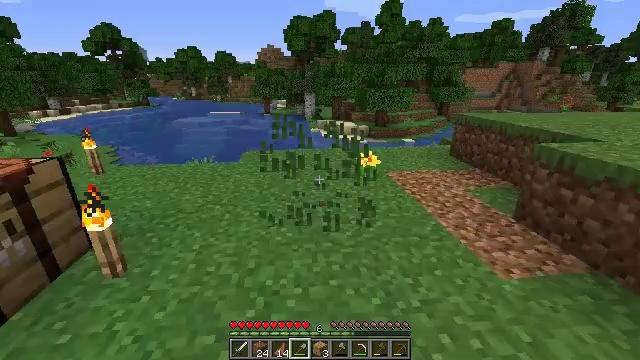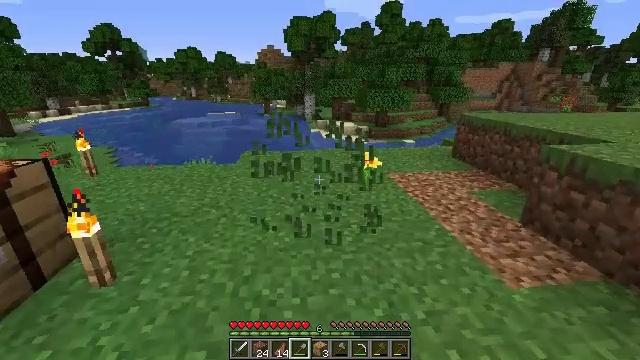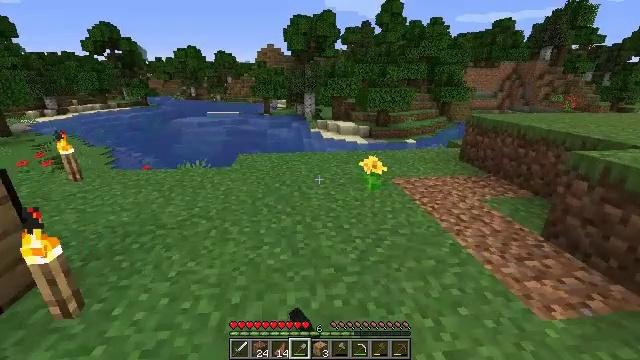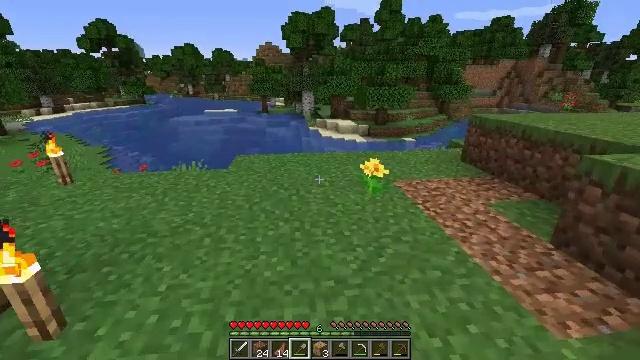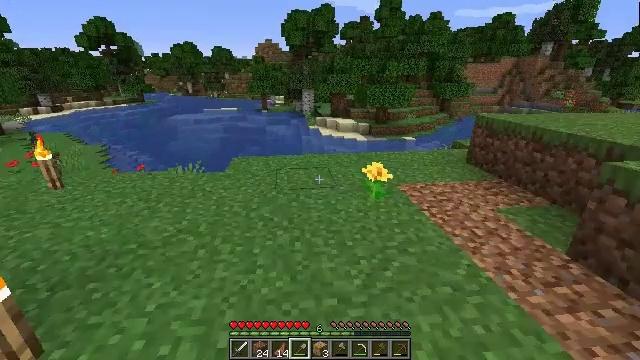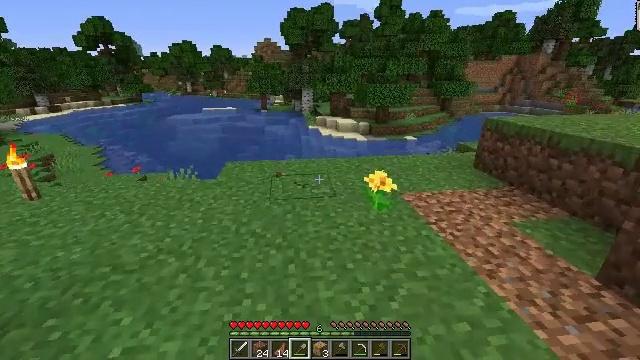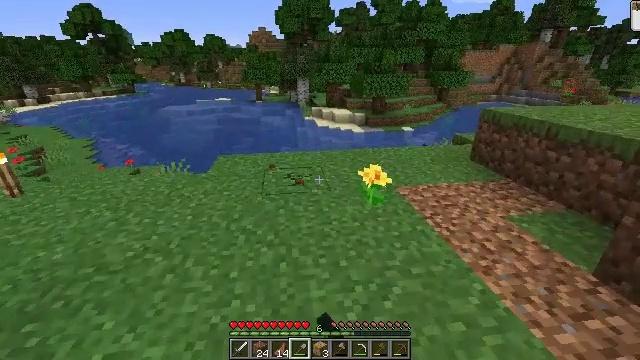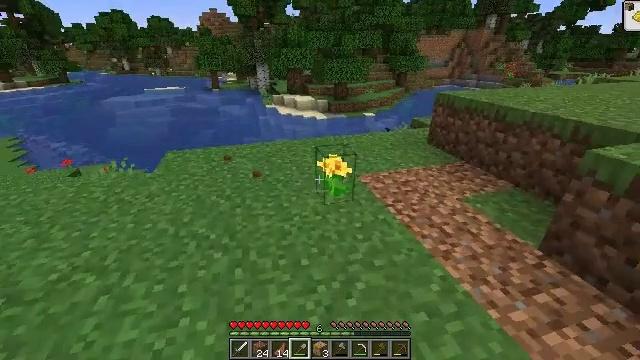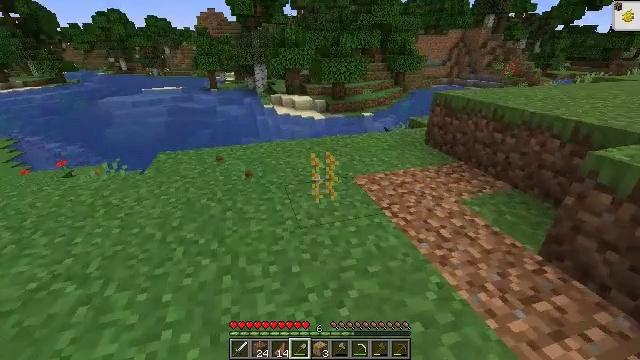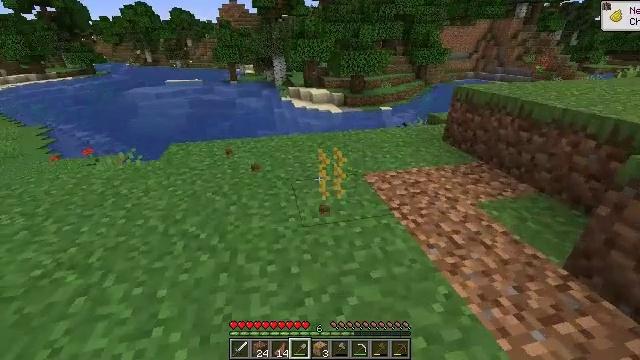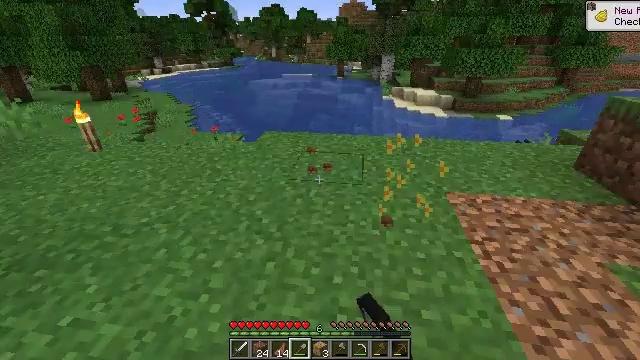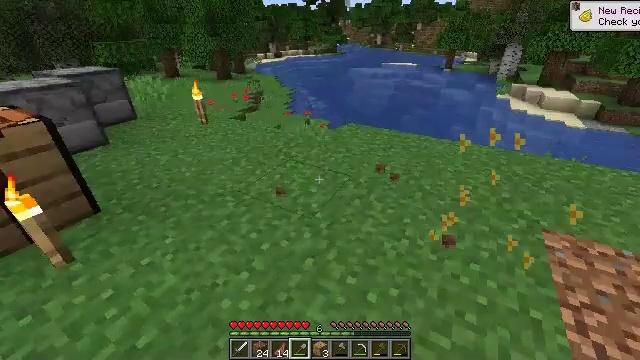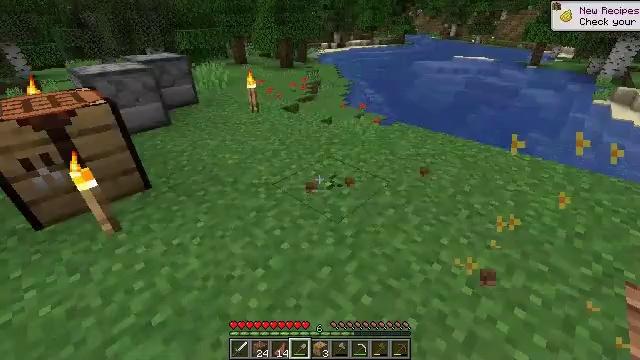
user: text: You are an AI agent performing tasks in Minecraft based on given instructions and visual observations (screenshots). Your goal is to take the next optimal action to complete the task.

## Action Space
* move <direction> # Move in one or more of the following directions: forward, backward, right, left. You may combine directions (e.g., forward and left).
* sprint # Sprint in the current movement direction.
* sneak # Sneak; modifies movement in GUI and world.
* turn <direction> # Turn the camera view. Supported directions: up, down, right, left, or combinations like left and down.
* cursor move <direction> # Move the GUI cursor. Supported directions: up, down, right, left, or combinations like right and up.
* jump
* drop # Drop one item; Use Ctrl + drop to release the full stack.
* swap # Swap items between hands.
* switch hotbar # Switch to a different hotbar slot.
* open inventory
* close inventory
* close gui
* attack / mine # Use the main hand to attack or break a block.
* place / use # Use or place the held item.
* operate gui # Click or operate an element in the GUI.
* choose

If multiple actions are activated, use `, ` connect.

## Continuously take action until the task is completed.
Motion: motion action
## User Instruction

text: Mine the dandelion from the ground.
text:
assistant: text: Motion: move forward, attack / mine
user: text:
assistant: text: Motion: move forward, attack / mine
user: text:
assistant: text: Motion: move forward, attack / mine
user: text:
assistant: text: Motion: move forward
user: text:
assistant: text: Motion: move forward and move right, attack / mine
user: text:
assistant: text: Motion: move forward and move right, turn down, attack / mine
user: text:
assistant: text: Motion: move forward and move right, turn right and down
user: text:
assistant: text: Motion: move forward and move right, attack / mine
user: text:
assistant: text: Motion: move forward and move right, turn left and down, attack / mine
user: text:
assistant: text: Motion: move forward and move right, turn left, attack / mine
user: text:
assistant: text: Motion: move forward and move right, turn left and down, attack / mine
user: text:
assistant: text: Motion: move forward, turn left and down, attack / mine
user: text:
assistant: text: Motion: attack / mine